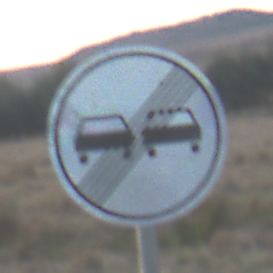
Verkehrszeichen: EndeUeberholverbot
Umgebung: Outdoor, Nature
Tageszeit: SunriseSunset
Wetter: Clear
Licht: Natural
Jahreszeit: Winter
Kontrast: LowContrast